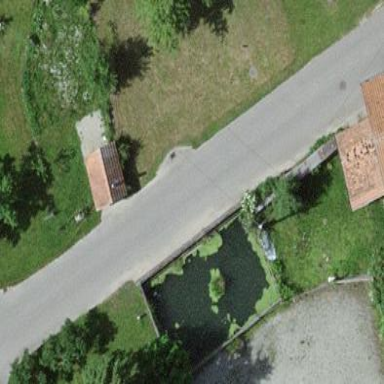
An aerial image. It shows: Beautiful pond with water tank nearby for emergency purposes.